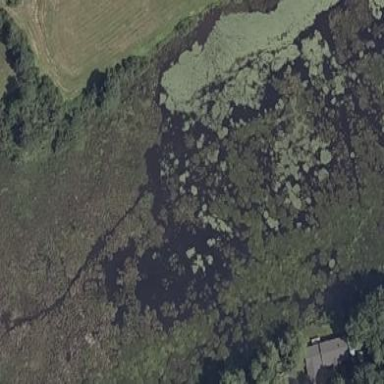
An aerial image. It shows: Saltmarsh wetland area.